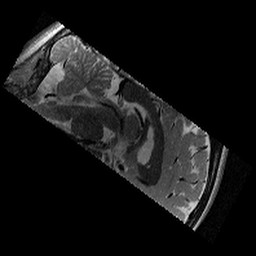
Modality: T2w
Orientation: sagittal
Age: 11
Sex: male
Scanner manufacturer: siemens
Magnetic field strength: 3 T
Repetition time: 9.23 s
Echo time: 0.067 s